Question: I have 2 activities on Xamarin Android. Note that the second one is styled to open as a dialog.
'''
[Activity(Label = nameof(ActivityOne), HardwareAccelerated = true, ScreenOrientation = Android.Content.PM.ScreenOrientation.Portrait)]
public class ActivityOne : Activity { ... }
[Activity(Label = nameof(ActivityTwo), HardwareAccelerated = true, ScreenOrientation = Android.Content.PM.ScreenOrientation.Portrait, Theme = "@android:style/Theme.Holo.Dialog")]
public class ActivityTwo : Activity { ... }
'''
The first one calls the second one like this:
'''
var activity = new Intent(this, typeof(ActivityTwo));
StartActivity(activity);
'''
When the second activity opens I want to be able to set a title on the dialog dynamically.
I tried by doing this on the second activity's creation:
'''
protected override void OnCreate(Bundle bundle)
{
base.OnCreate(bundle);
SetContentView(Resource.Layout.ActivityTwo);
SetTitle(Resource.Id.title);
...
}
'''
where title is defined as a "hidden" textview in ActivityTwo.axml:
'''
<TextView
android:layout_width="wrap_content"
android:layout_height="wrap_content"
android:id="@+id/title"
android:text="Example Title"
android:visibility="gone" />
'''
But this is what I am getting as the dialog title on running the application:

Also without the SetTitle line, the title is simply "ActivityTwo". Can anybody help me figure out this problem?
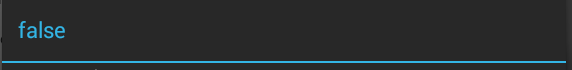
Answer: The solution is simply to use the following in OnCreate()
'''
this.Title = "ExampleTitle";
'''